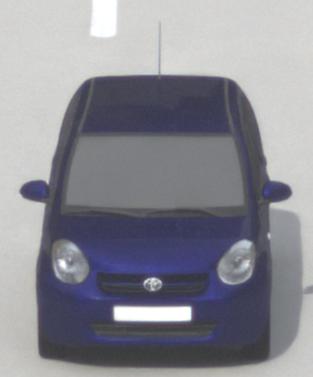
Make: Toyota
Model: Passo
Detailed model: Toyota Passo X Yururi
Model produced from: 2010
Model produced until: 2016
Doors: 5
Color: blue
Road condition: dry road
Daytime: morning or afternoon
Contrast: low contrast